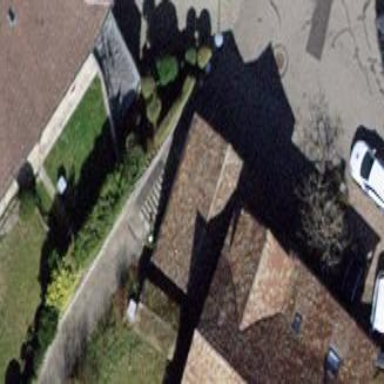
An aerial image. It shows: Garage.